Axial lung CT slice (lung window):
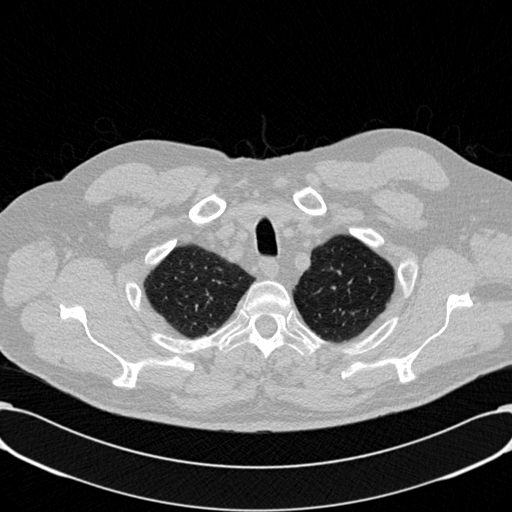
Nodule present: no